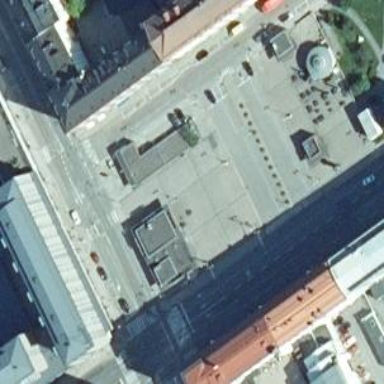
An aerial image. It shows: Bus station located in square.